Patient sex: F
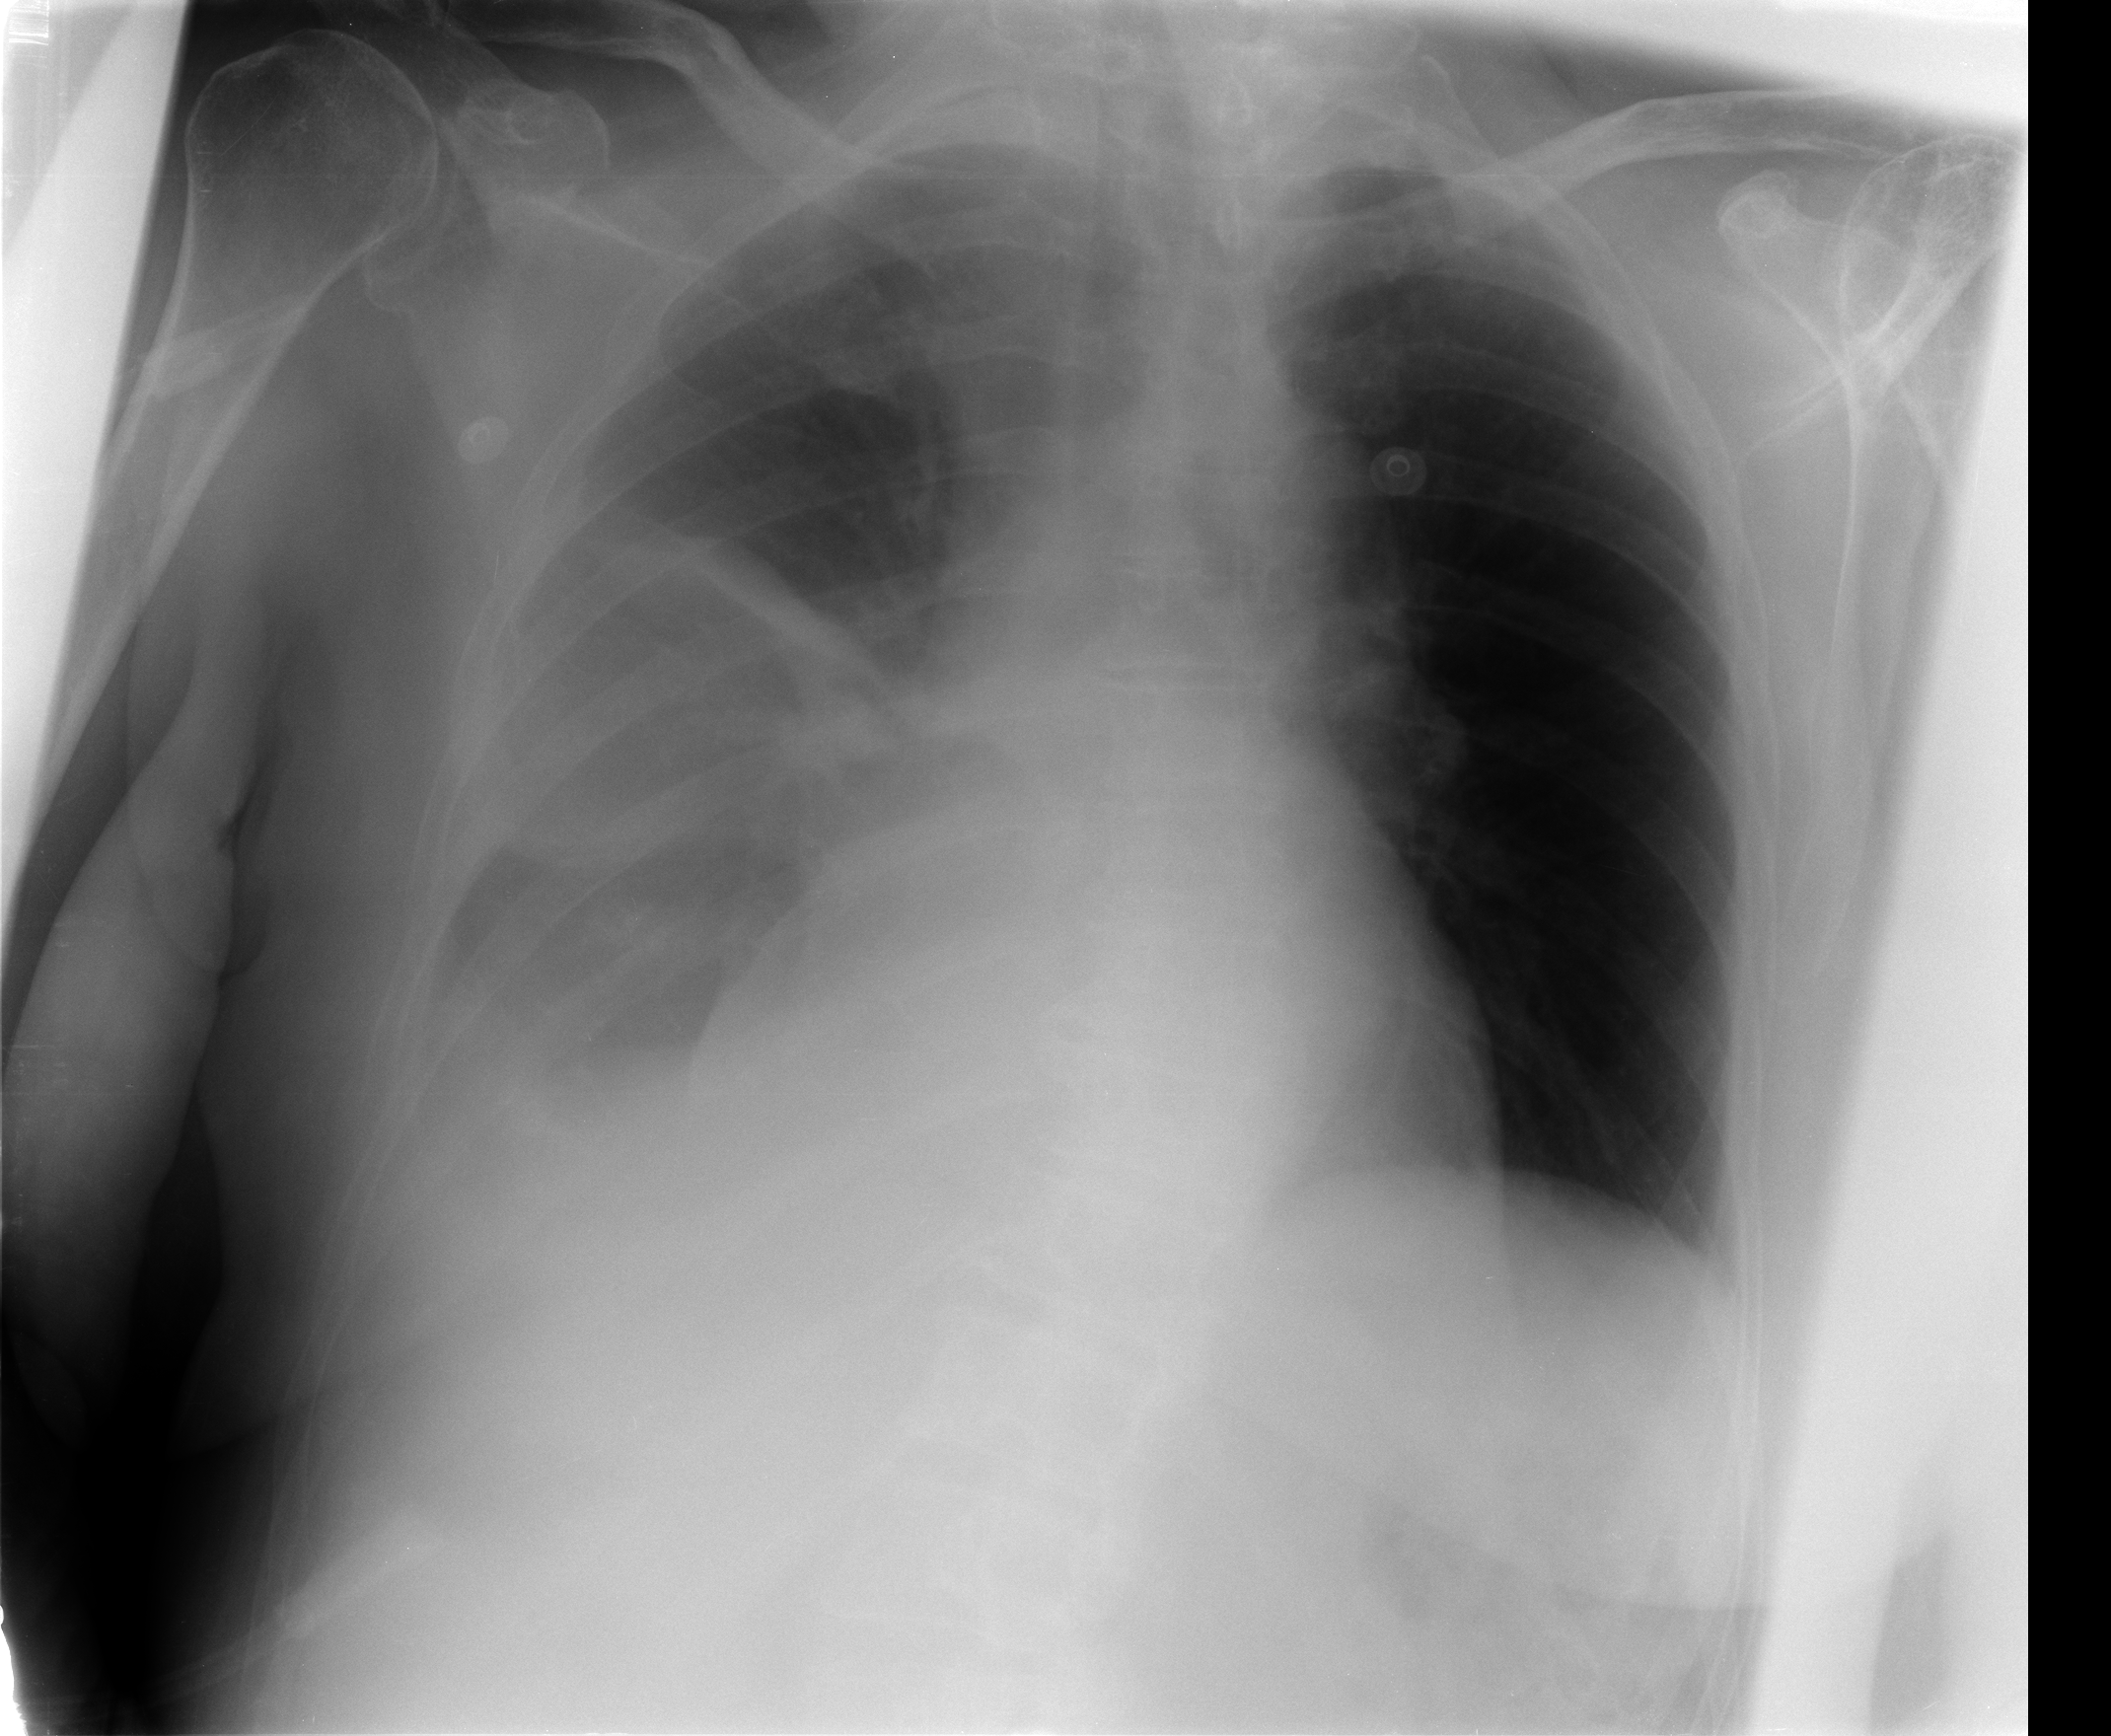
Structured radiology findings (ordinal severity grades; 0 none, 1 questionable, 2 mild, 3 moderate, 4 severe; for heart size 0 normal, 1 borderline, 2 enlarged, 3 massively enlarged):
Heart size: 0
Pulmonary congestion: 0
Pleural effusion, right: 2
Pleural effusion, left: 0
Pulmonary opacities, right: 1
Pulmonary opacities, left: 0
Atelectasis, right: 3
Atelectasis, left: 0